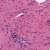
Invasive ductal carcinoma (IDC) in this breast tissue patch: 0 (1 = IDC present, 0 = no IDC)